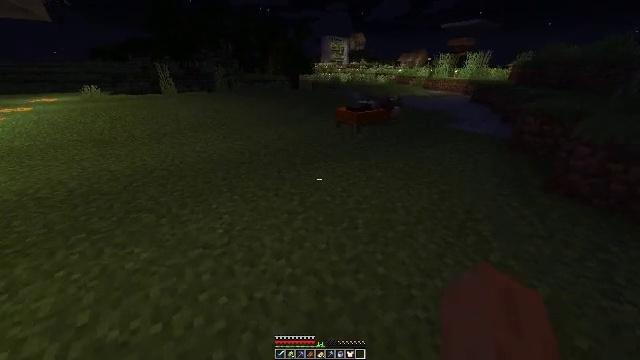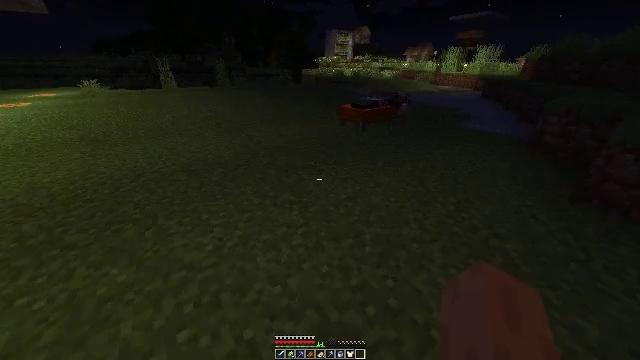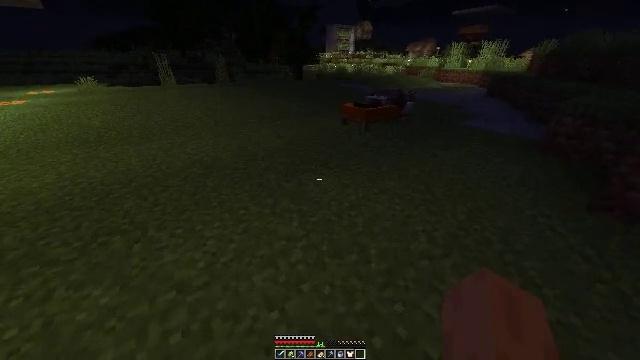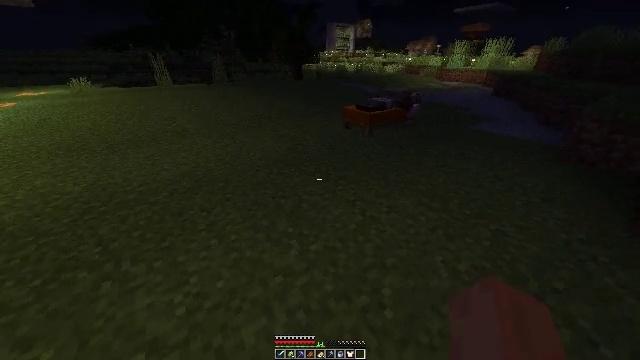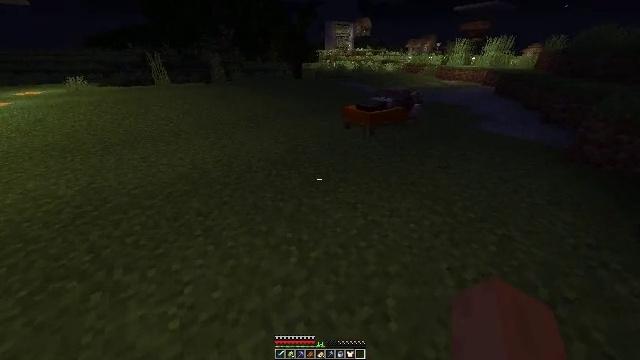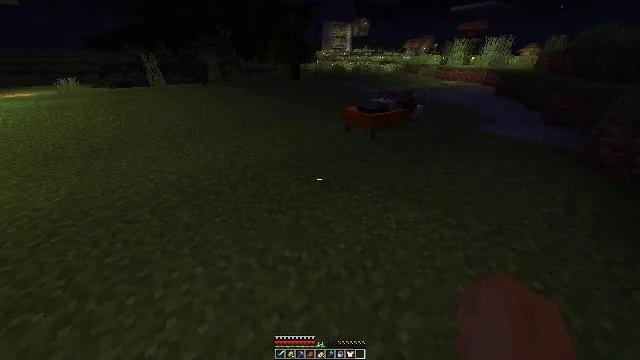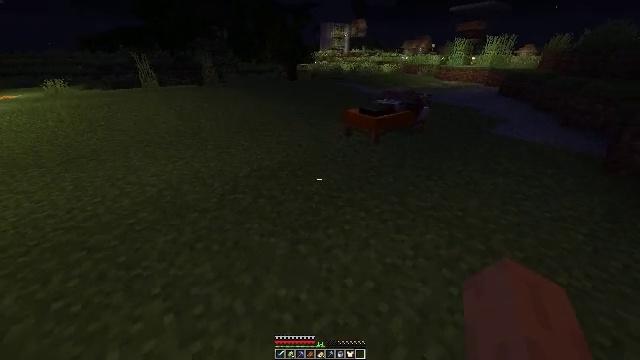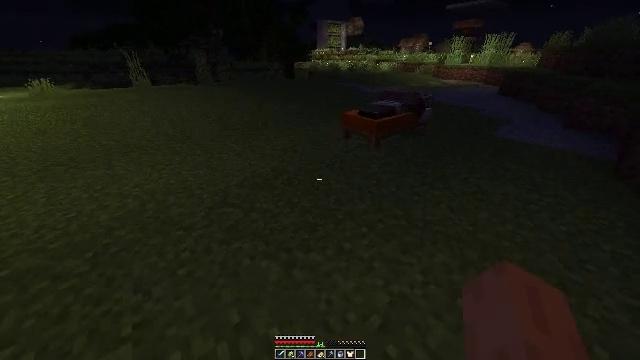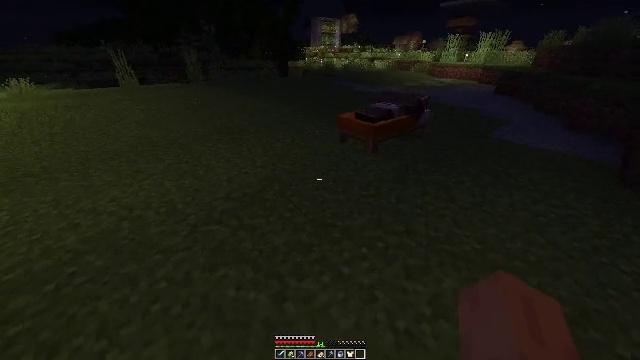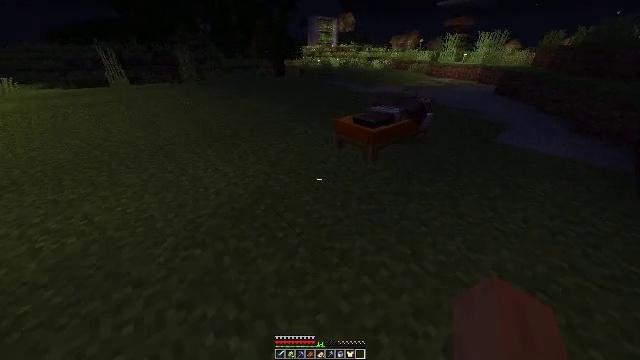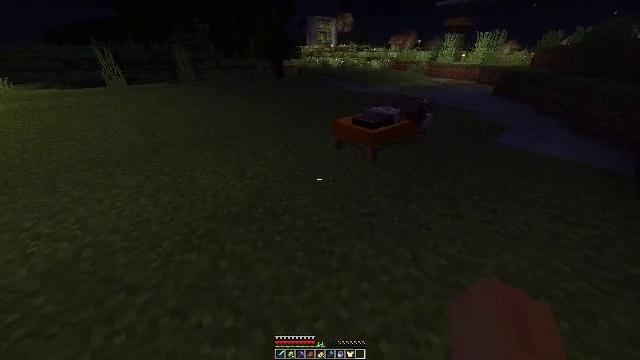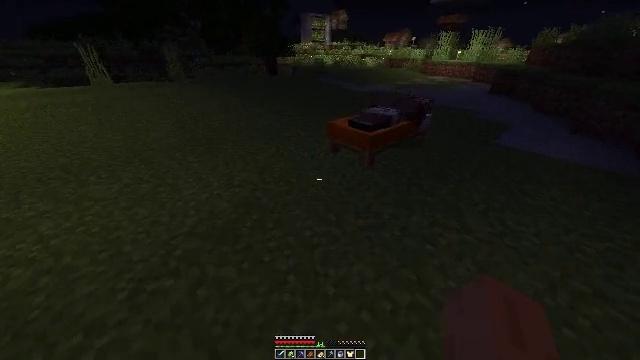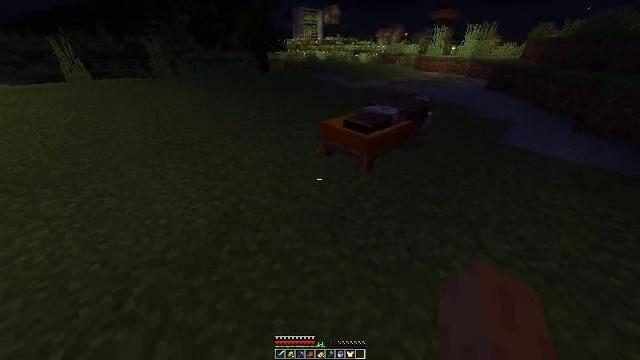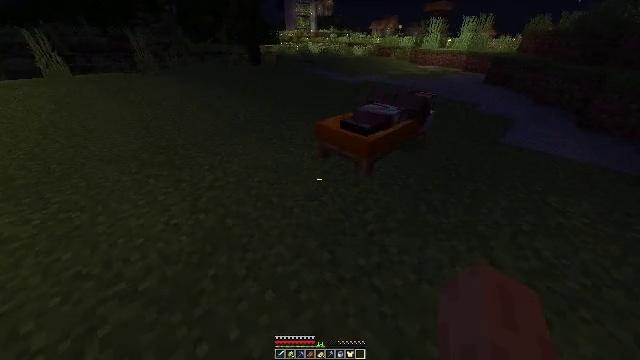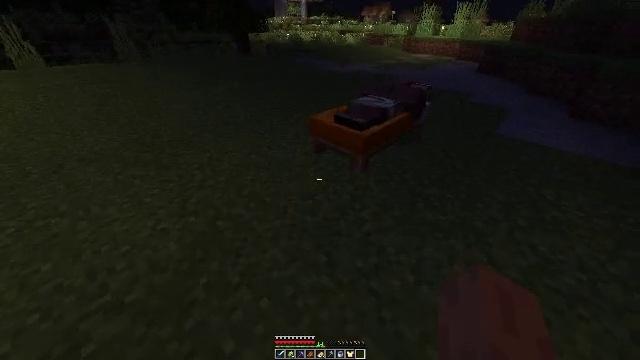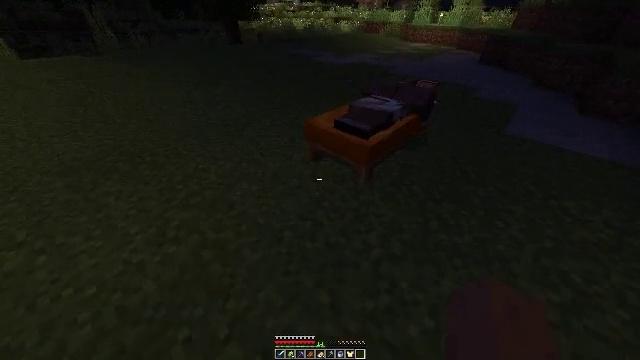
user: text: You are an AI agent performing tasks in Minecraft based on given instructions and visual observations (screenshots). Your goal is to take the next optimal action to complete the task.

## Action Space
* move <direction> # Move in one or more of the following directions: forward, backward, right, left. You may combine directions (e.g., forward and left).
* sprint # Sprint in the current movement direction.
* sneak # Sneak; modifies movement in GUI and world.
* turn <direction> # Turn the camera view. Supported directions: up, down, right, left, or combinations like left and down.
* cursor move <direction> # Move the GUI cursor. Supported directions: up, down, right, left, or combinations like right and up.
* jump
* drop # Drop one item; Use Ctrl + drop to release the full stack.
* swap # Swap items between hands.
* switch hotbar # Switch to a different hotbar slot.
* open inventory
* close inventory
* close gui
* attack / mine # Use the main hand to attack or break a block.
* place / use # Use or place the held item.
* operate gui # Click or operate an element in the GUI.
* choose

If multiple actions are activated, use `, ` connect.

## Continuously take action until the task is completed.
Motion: motion action
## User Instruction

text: Destroy the orange bed to move it.
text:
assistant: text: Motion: move forward, turn down
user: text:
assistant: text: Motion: move forward
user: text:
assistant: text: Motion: move forward
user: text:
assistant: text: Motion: move forward
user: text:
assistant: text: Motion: move forward
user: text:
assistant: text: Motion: move forward
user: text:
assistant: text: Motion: move forward
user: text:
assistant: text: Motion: move forward, turn right
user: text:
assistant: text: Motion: move forward
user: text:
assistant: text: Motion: move forward
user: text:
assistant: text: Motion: move forward, turn right
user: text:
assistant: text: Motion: move forward, turn right and down
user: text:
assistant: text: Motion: move forward, turn right and down
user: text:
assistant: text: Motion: move forward, turn right and down
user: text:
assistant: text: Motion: move forward, turn right and down
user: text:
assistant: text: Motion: move forward, turn down
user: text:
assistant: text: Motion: move forward, turn down
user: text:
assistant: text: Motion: turn down
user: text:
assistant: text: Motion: no_op
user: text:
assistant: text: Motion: no_op
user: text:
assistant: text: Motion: attack / mine
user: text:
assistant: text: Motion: attack / mine
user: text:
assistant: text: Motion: attack / mine
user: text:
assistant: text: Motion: attack / mine
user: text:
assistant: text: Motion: attack / mine
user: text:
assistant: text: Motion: attack / mine
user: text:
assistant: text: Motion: attack / mine
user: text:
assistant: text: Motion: attack / mine
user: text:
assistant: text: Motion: attack / mine
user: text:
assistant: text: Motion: attack / mine